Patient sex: M
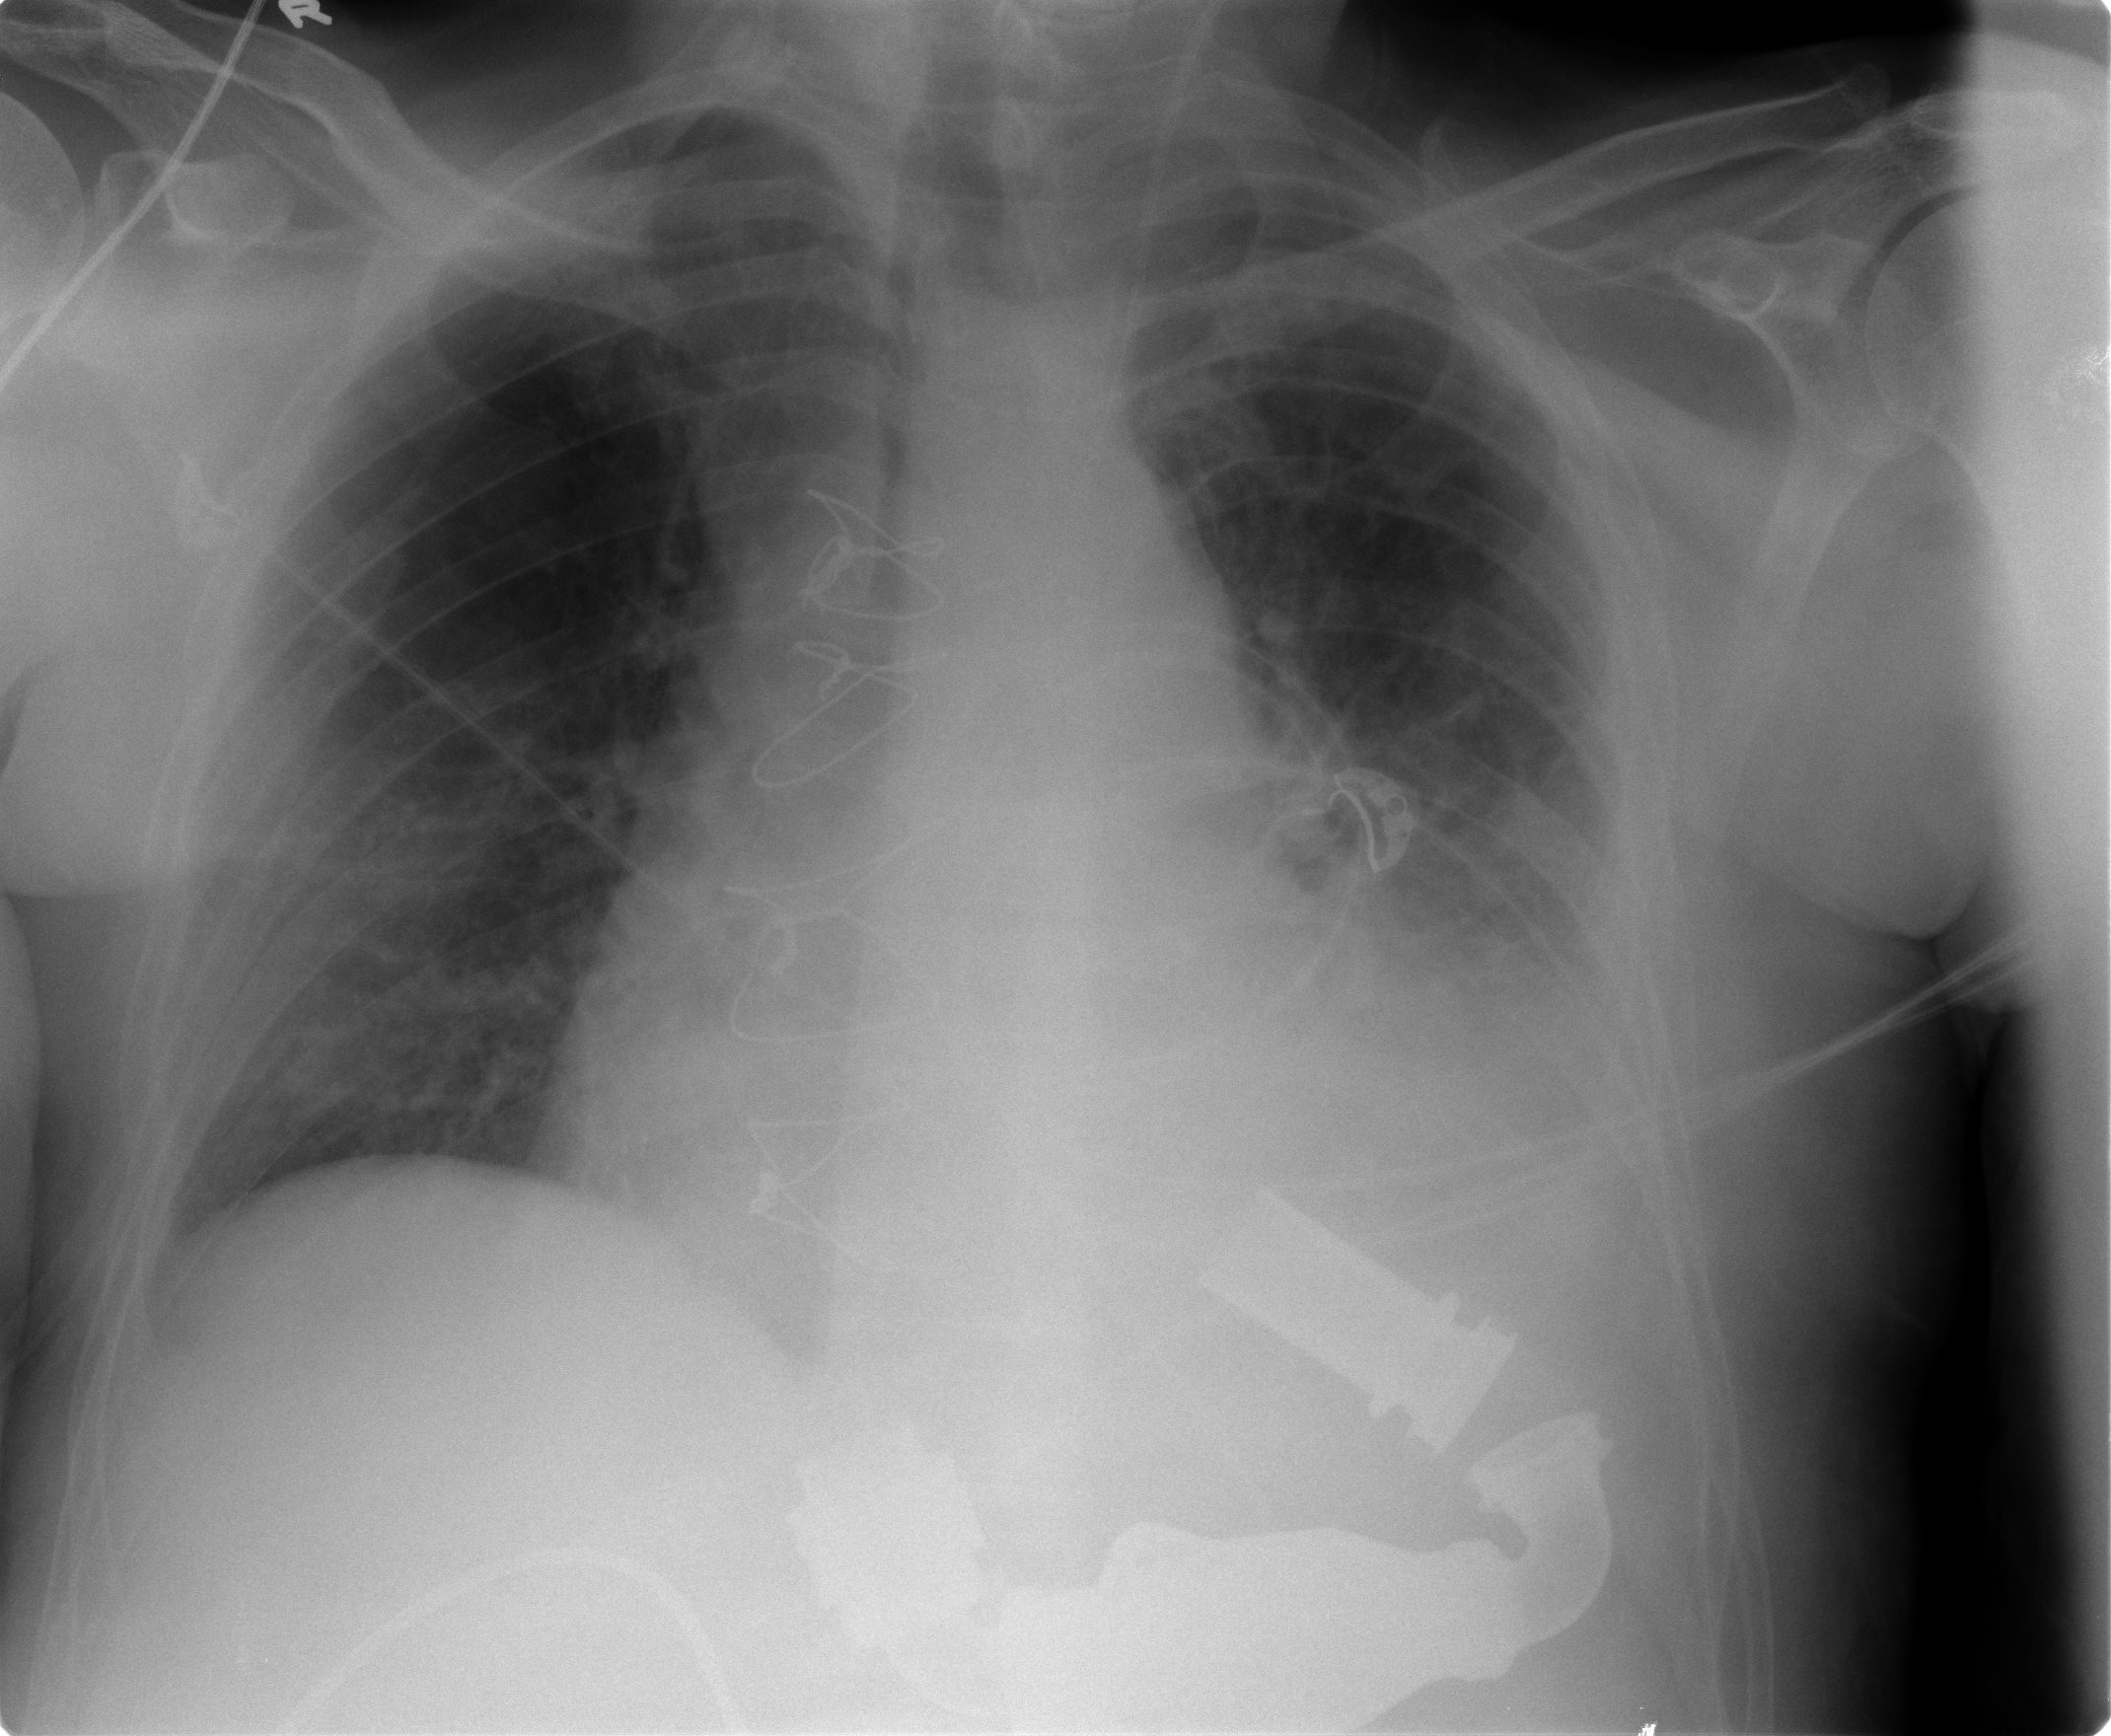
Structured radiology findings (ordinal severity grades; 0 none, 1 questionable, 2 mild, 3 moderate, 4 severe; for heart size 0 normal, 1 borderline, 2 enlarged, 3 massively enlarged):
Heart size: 2
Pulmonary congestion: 2
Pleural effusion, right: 2
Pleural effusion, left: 3
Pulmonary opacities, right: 2
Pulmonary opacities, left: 1
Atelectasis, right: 2
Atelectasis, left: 3